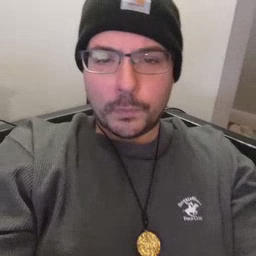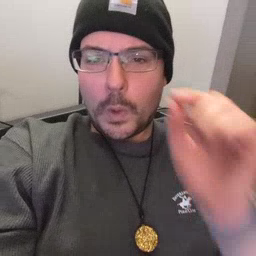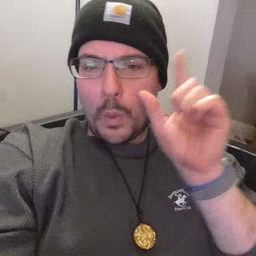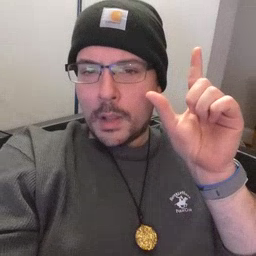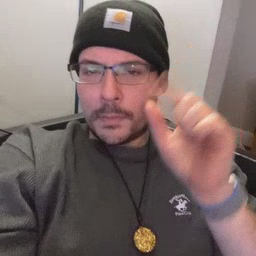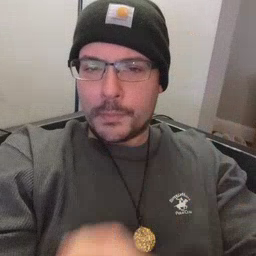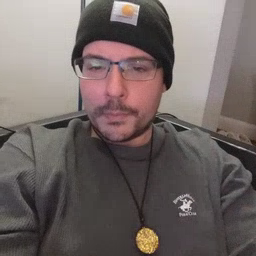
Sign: wake